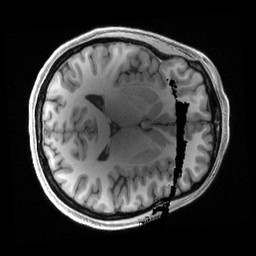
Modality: T1w
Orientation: axial
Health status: healthy
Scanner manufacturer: siemens
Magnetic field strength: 3 T
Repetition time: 2.4 s
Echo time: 0.00222 s